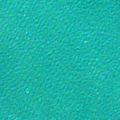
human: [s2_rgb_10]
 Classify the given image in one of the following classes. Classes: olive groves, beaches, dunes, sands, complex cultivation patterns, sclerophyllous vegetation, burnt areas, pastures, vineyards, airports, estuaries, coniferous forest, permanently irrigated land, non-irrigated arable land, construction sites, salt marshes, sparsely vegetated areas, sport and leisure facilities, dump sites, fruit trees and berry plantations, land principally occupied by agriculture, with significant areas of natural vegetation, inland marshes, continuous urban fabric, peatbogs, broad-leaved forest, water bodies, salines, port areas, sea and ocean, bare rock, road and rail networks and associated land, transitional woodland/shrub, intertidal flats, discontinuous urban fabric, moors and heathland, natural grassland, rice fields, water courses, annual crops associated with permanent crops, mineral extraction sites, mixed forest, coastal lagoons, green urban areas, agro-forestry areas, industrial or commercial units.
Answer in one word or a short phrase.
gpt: sea and ocean